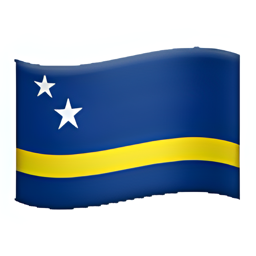
Name: flag for curacao
Emoji: 🇨🇼
Group: Flags
Sub-group: country-flag